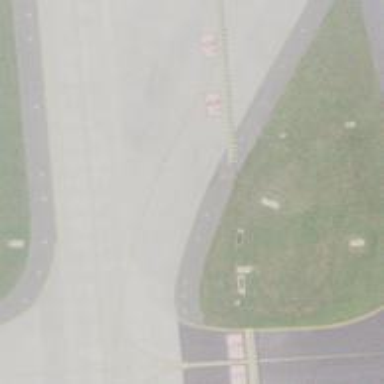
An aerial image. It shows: Image of taxiway at airport.